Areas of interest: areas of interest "Theater"
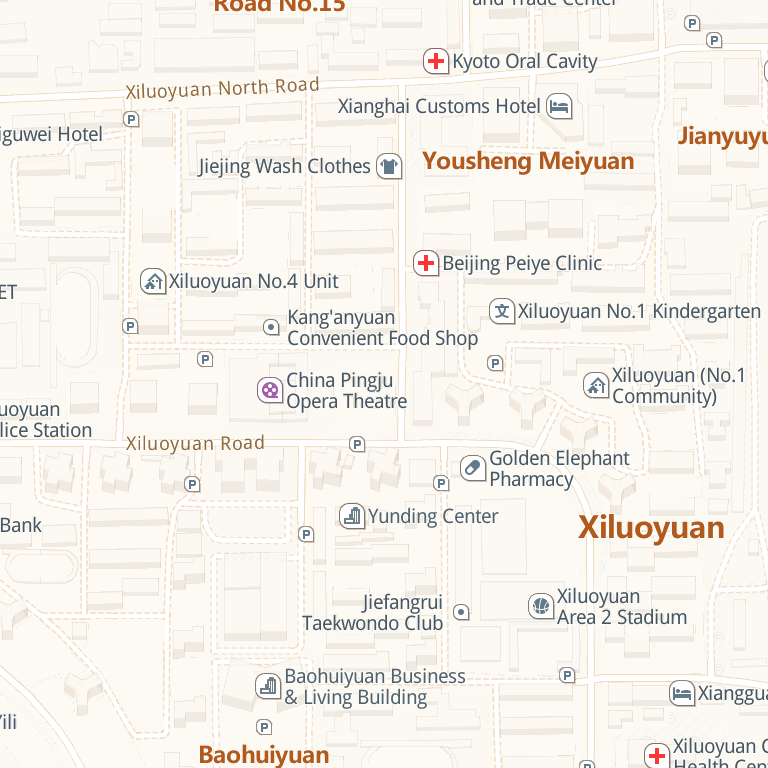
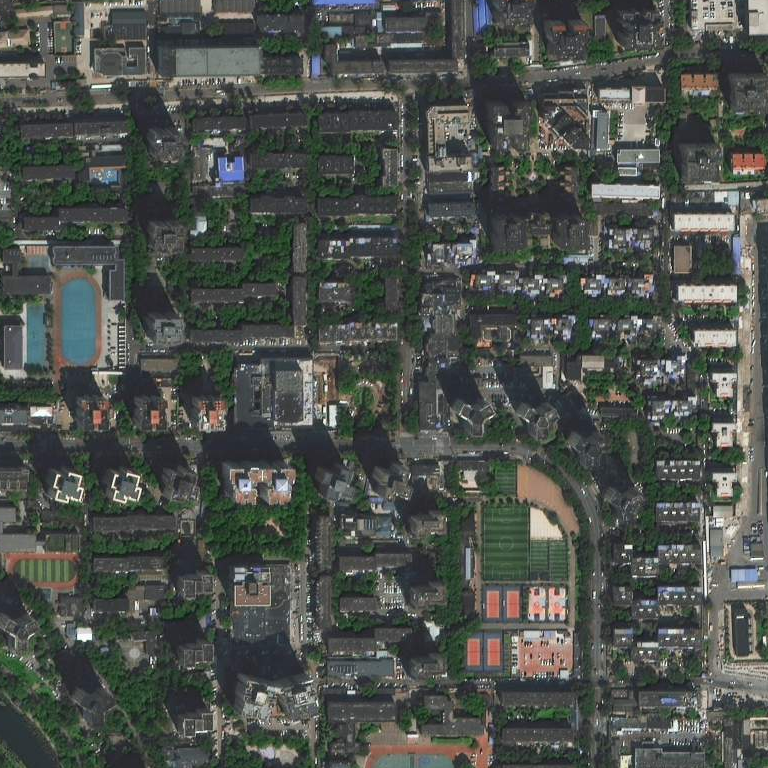